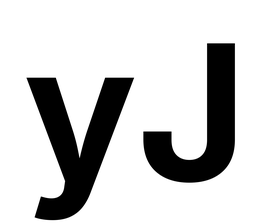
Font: Inter_Bold